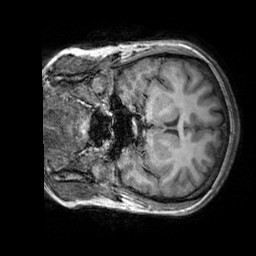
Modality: T1w
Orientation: coronal
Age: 31
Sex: female
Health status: healthy
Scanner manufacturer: siemens
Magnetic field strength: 3 T
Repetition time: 2.3 s
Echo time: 0.00303 s